Question: I'm using <URL> in a new Svelte project.
Analyzing my final bundle I can see there are ~10KB of 'preact'.

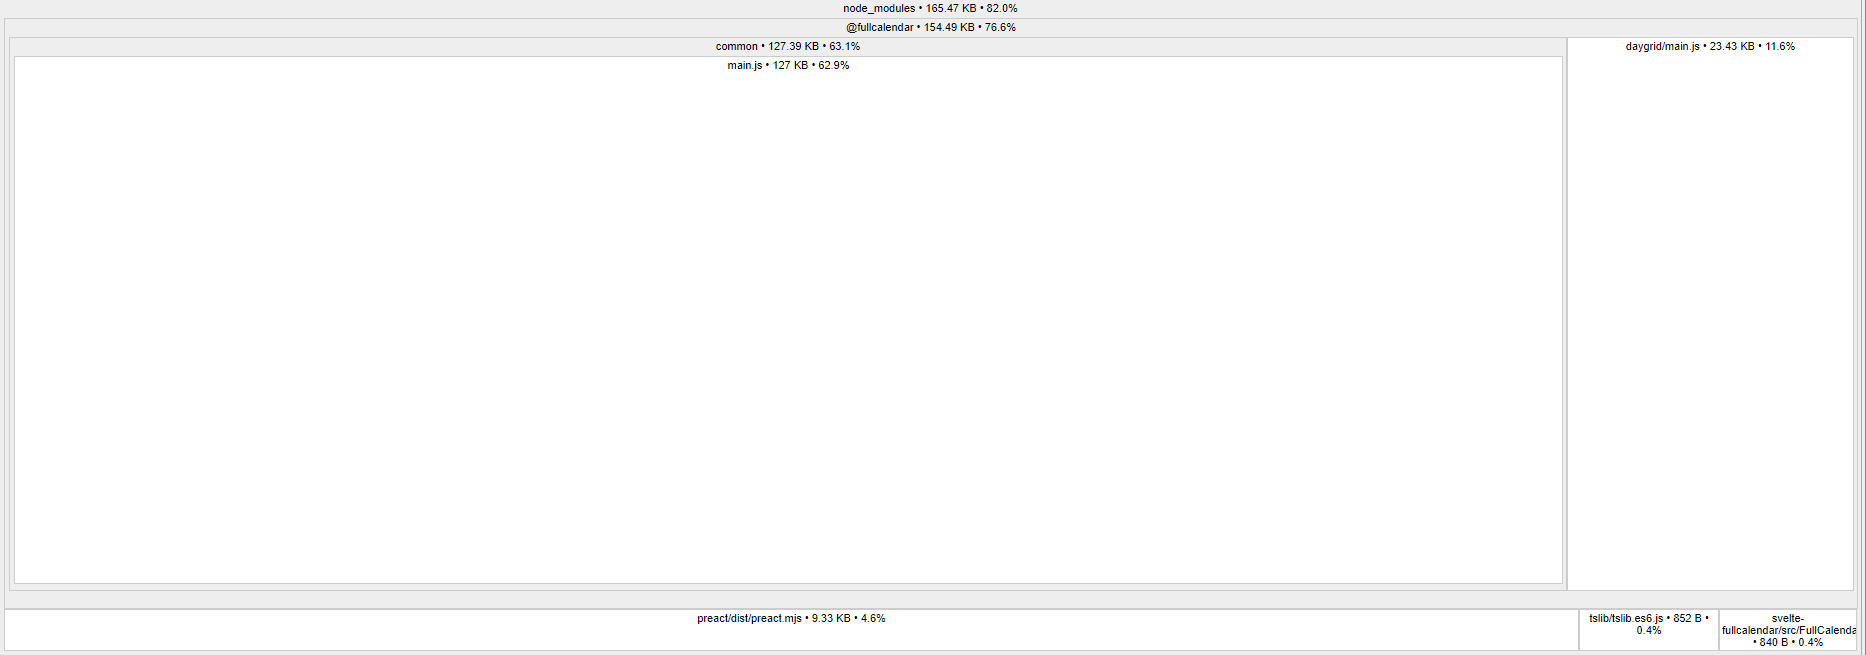
Answer: Because 'sevlte-fullcalendar' <URL>.